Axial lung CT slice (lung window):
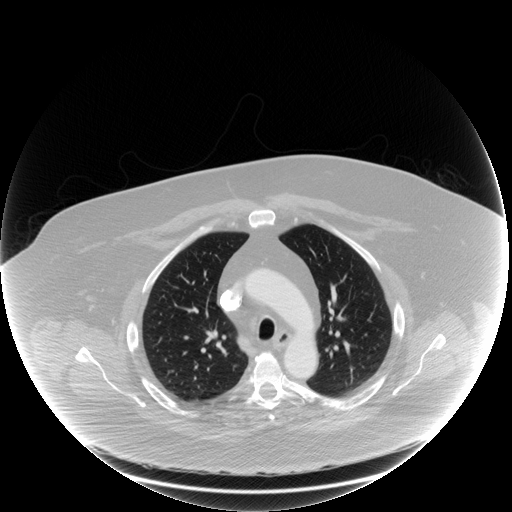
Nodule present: no